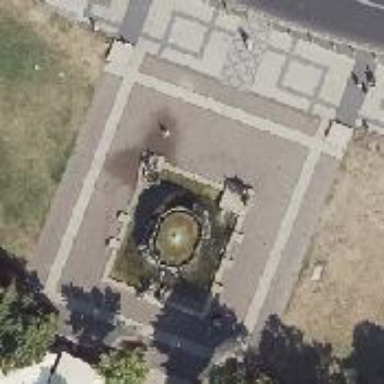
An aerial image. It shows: Beautiful fountain.